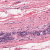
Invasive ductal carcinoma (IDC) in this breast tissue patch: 0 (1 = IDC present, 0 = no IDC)